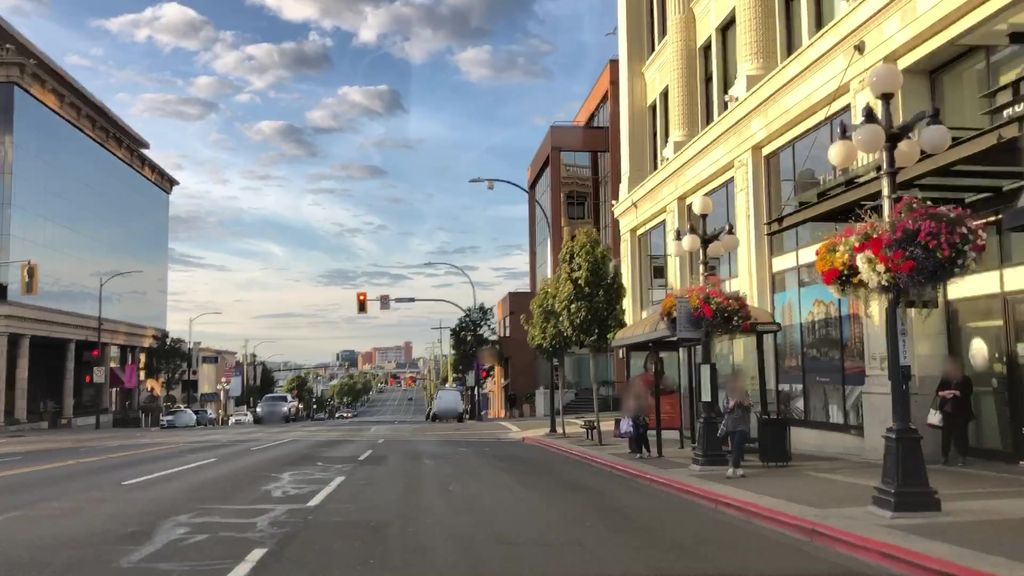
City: victoria